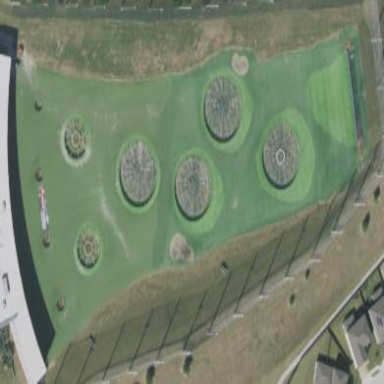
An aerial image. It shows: Driving range for golf on grass.